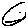
Label: smiley face